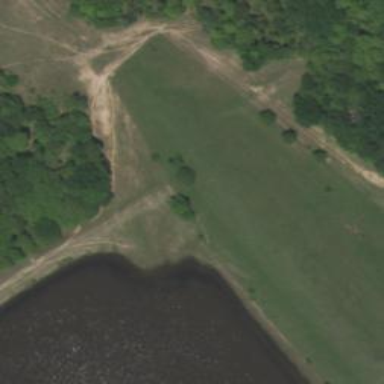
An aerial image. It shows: Reservoir area.